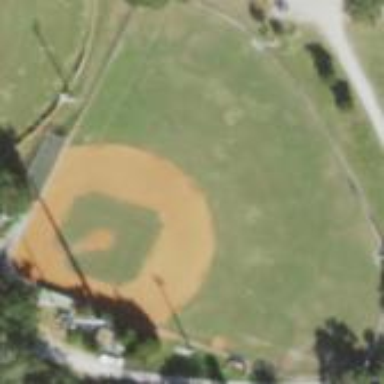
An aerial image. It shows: Baseball pitch for leisure land.